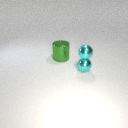
small cyan metal sphere above small cyan metal sphere